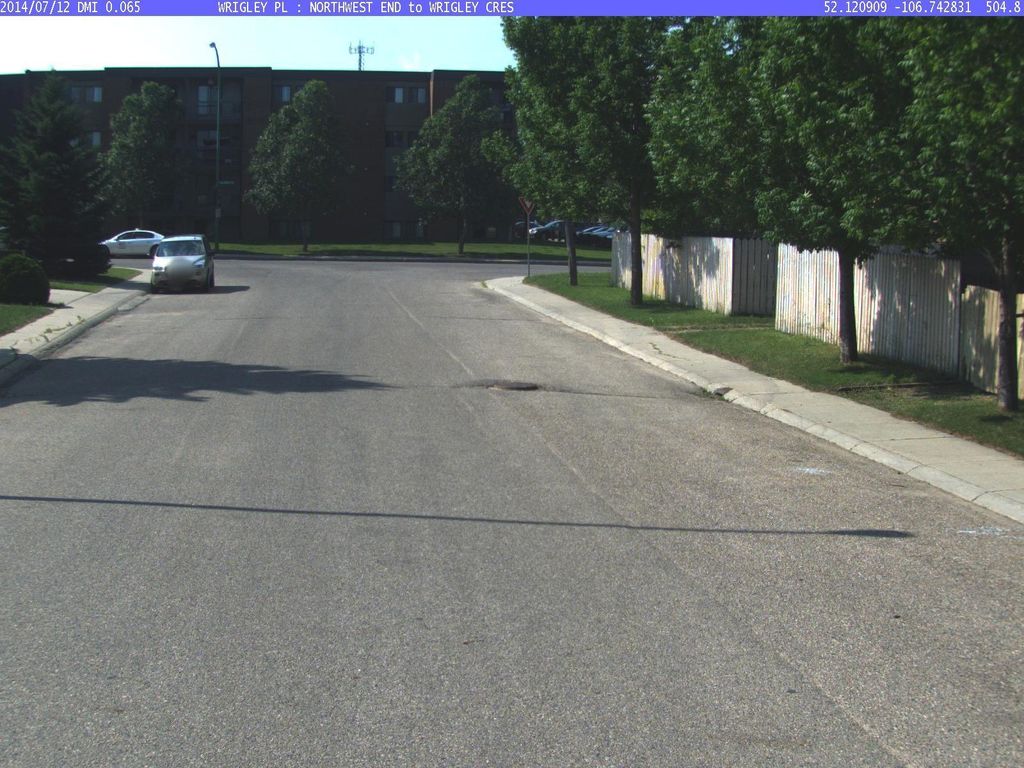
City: saskatoon